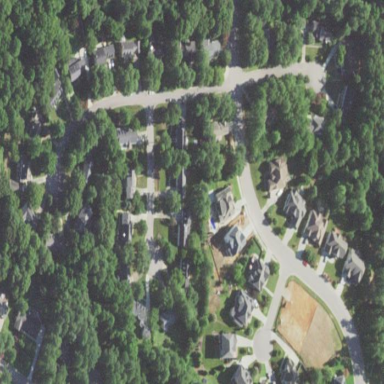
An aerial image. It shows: Residential area within neighborhood.